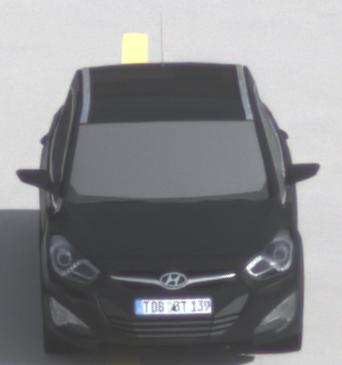
Make: Hyundai
Model: i40 Kombi 1.6 GDI
Detailed model: i40 (VF) Kombi
Model produced from: 2012/08
Model produced until: 2013/09
Doors: 5
Color: black
Road condition: dry road
Daytime: morning or afternoon
Contrast: low contrast